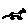
Label: cat